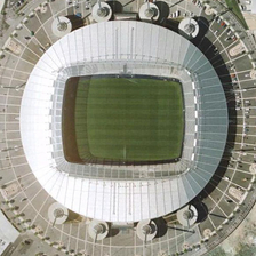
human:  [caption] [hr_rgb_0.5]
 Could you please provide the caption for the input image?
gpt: Oval metal stadium is placed in the same shape square with both radial stripes.

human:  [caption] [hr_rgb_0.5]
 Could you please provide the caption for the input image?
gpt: lots of cars are parking surrounding this spectacular round stadium with white roof .

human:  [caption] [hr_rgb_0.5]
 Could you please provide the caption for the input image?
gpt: The oval metal stadium is located on a square of the same shape, both of which have radial stripes.

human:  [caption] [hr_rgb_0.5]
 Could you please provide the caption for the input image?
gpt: there is a rectangular football playground inside the ring of huge white circular ceiling .

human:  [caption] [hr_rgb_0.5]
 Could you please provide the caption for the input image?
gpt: many cars are near a circle silver gray stadium .